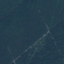
Land use / land cover class: Forest